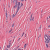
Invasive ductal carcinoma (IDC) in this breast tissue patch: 1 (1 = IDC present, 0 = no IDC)